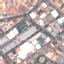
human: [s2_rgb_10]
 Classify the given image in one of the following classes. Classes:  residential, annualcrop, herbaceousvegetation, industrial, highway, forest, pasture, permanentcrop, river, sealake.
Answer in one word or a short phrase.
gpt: Industrial